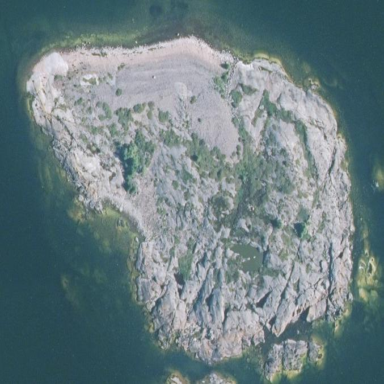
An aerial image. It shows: Islet located along the natural coastline.